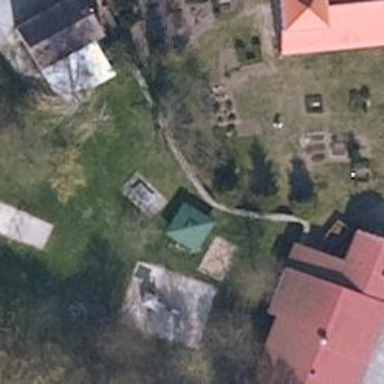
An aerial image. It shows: Picnic shelter providing place for individuals to seek refuge.